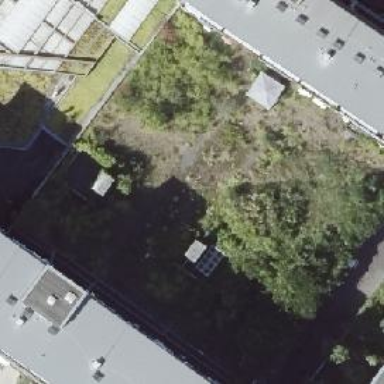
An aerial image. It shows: Retail building with flat grass roof.